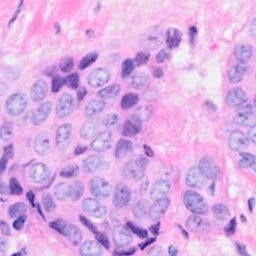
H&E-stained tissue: Breast